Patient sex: F
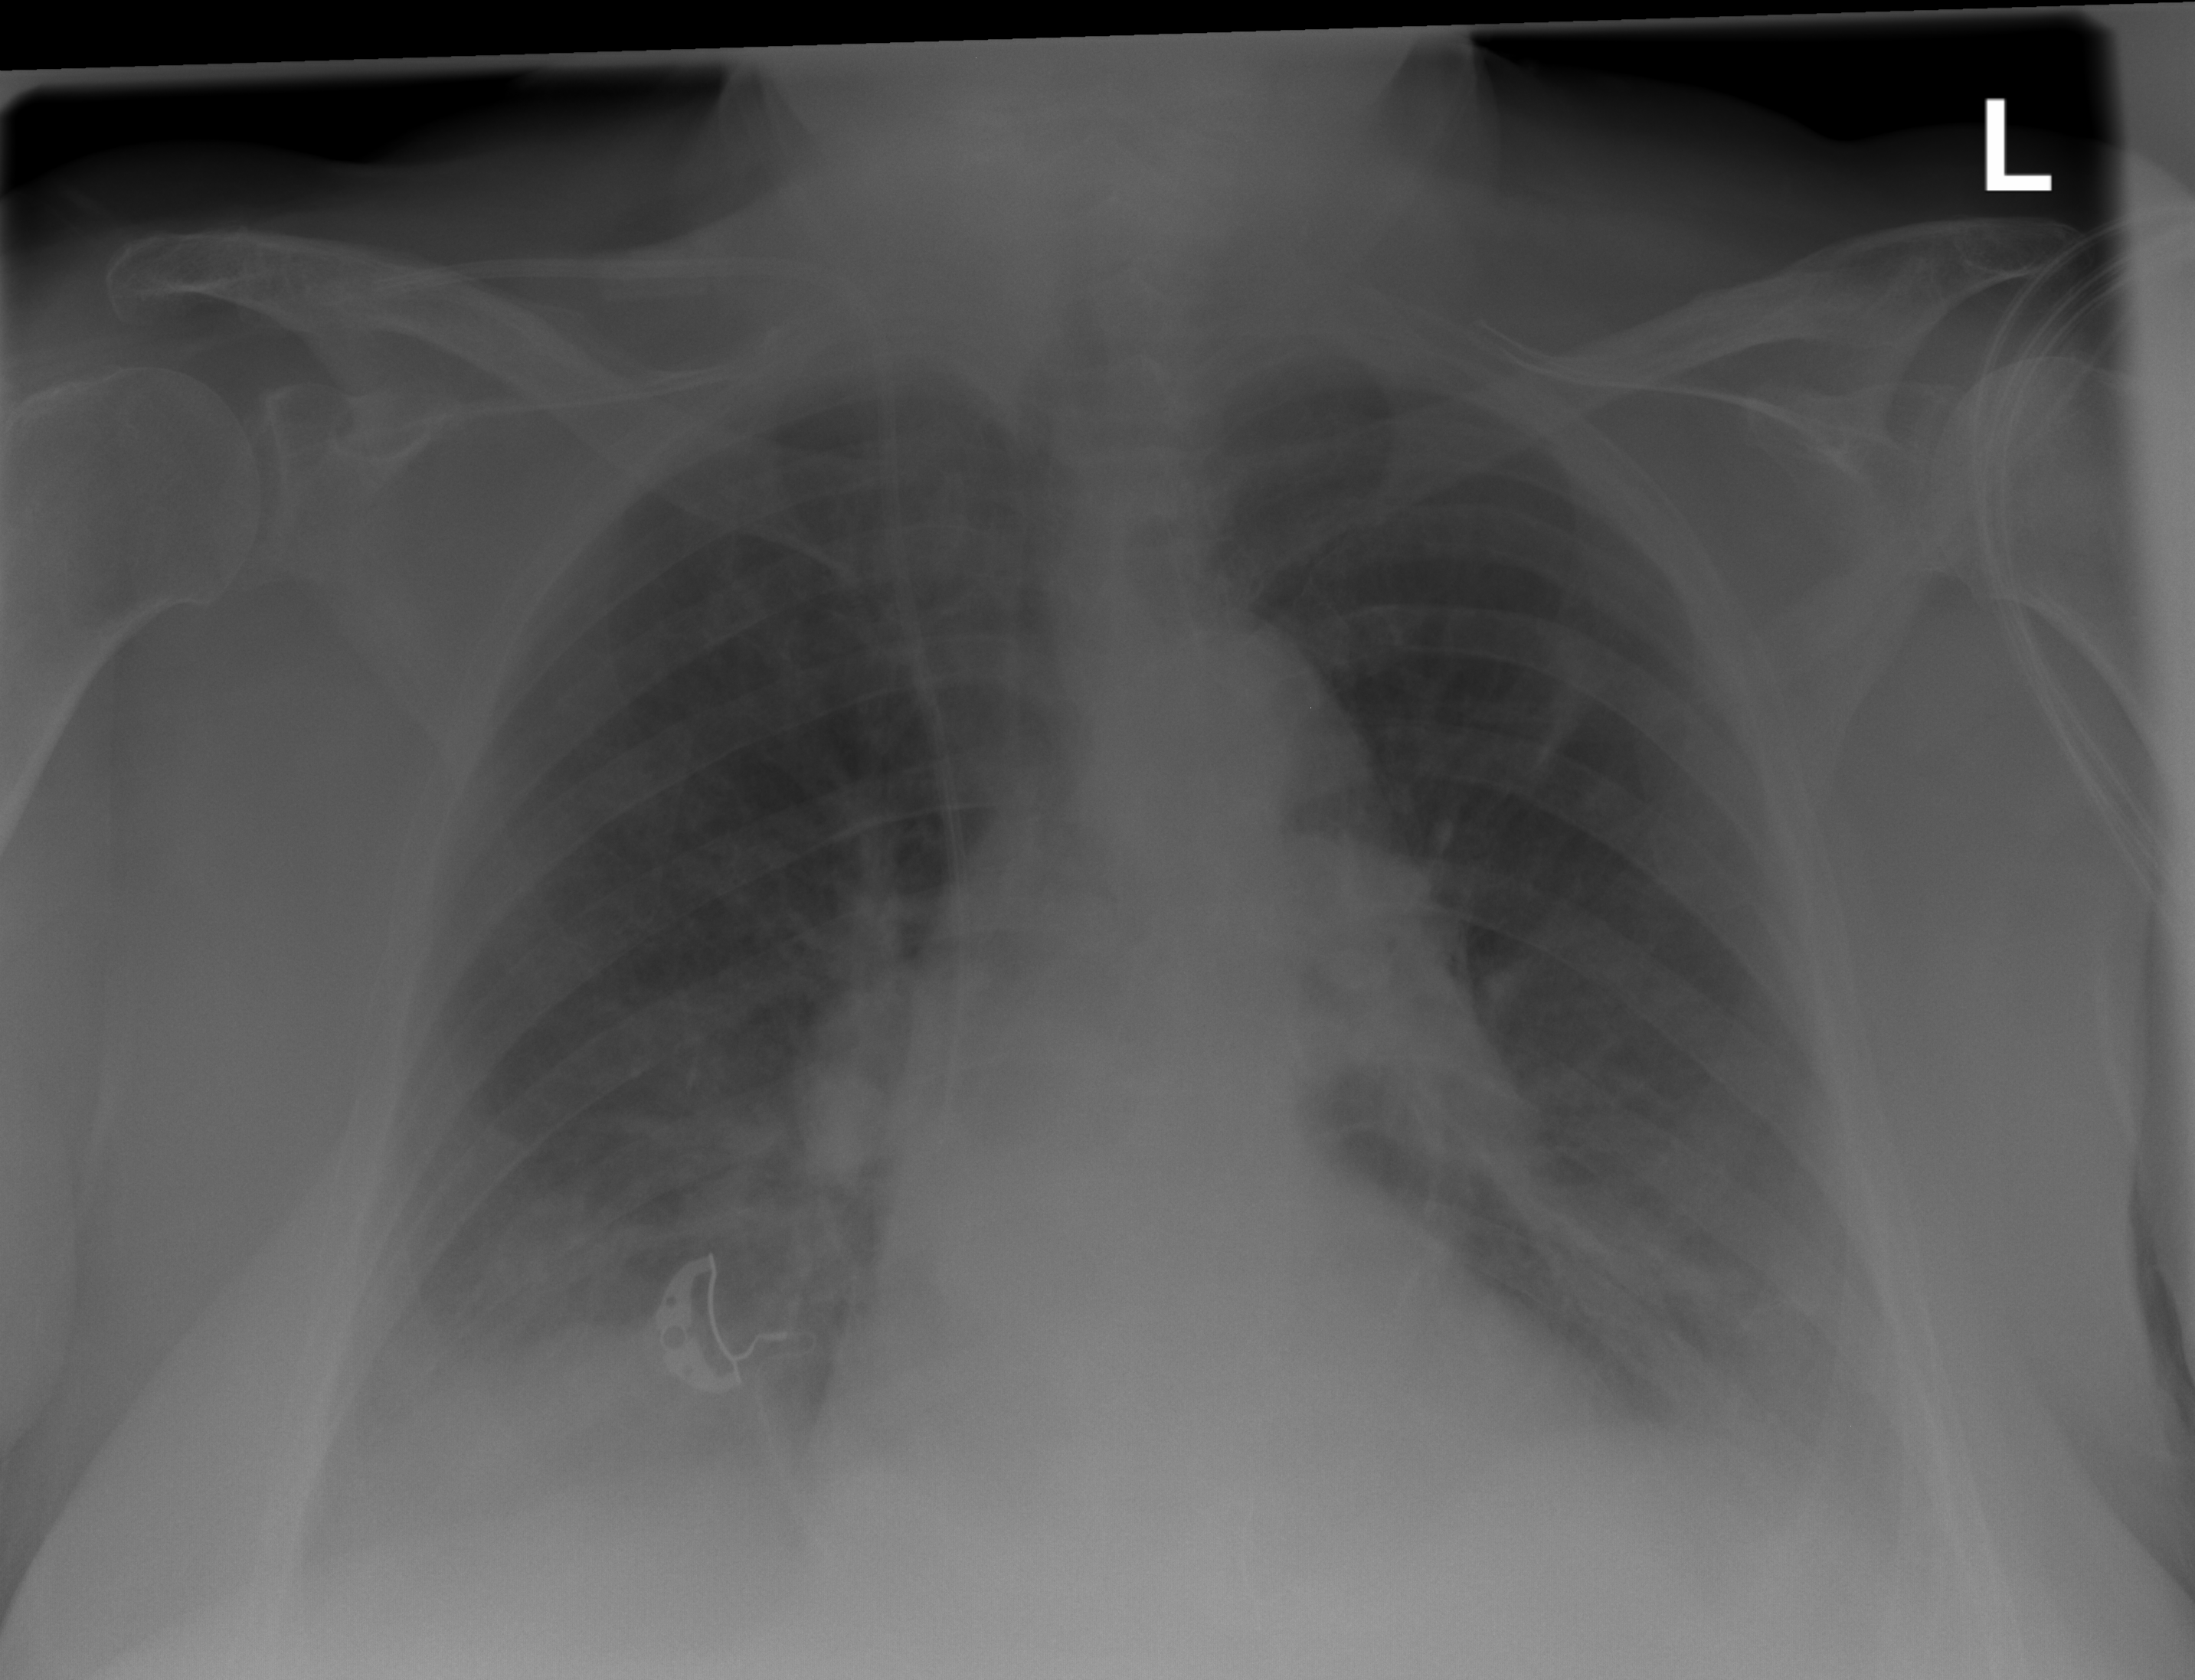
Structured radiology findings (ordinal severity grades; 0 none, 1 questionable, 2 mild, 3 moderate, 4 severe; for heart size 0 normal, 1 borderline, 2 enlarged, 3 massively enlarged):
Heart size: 0
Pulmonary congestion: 1
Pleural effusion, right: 2
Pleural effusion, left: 2
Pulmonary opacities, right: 0
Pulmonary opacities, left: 0
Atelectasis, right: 0
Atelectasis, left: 2